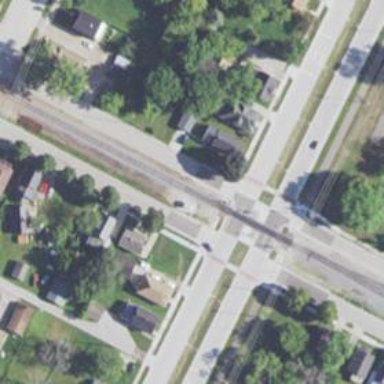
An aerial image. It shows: Railway crossing.